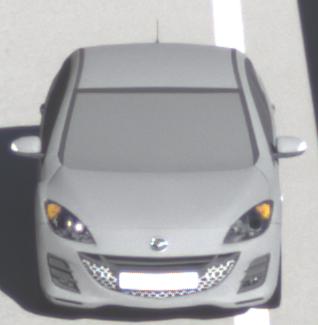
Make: Mazda
Model: 3 1.6
Detailed model: 3 (BL)
Model produced from: 2009/05
Model produced until: 2010/12
Doors: 5
Color: gray
Road condition: dry road
Daytime: morning or afternoon
Contrast: high contrast